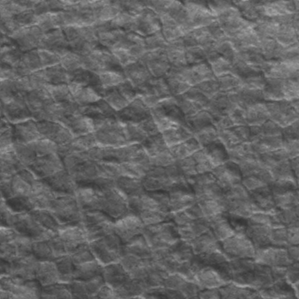
Label: frost